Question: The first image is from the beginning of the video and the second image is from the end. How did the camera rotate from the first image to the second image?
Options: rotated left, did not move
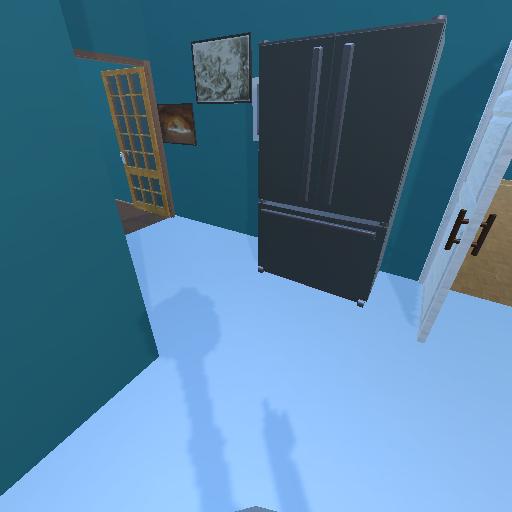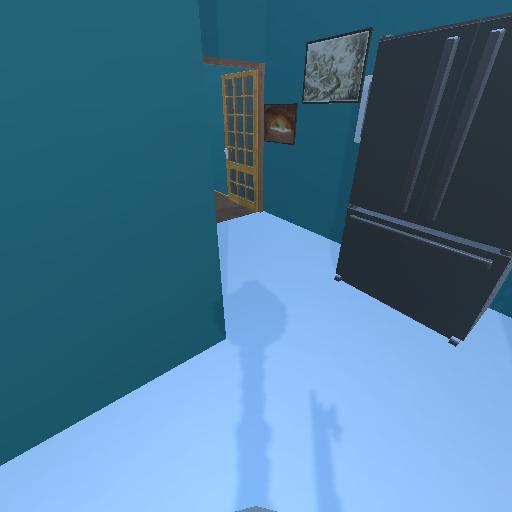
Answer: rotated left